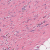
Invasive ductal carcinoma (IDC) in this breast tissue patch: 0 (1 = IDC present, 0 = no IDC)